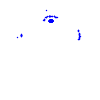
Particle: electron